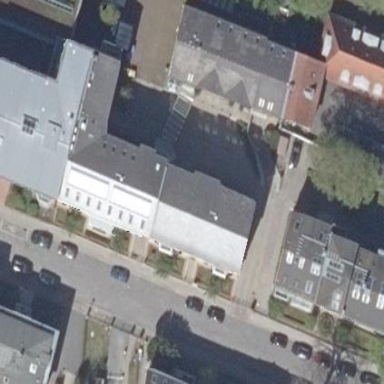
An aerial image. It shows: Historic office building.